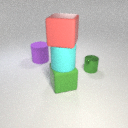
large red rubber cube above large cyan rubber cylinder